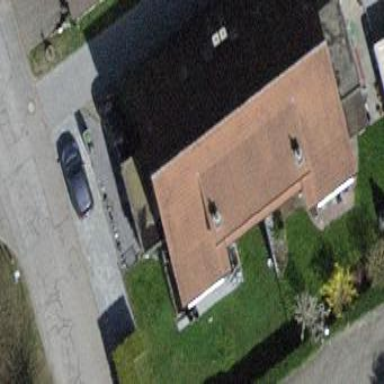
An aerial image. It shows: Building with tile roof.